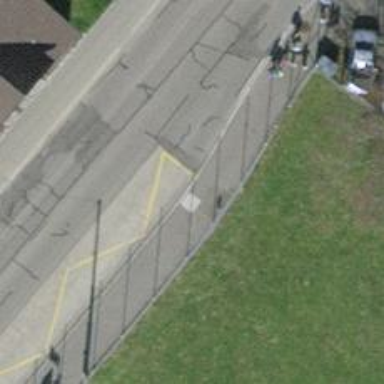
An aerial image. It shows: Platform for public transport. The platform is located by the road.